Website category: auto
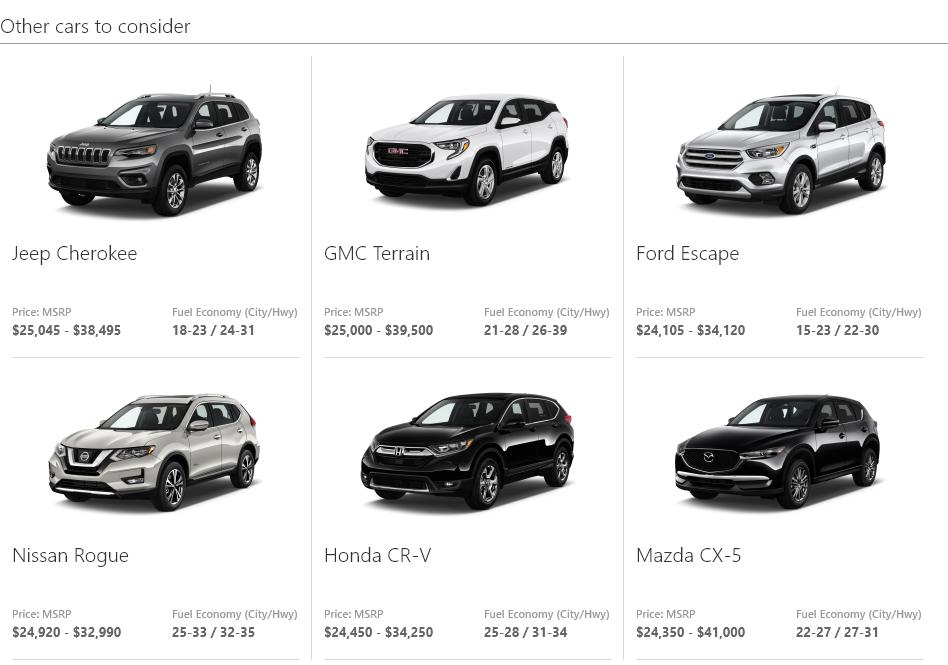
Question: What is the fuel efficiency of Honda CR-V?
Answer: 25-28 / 31-34

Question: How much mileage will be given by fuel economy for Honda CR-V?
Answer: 25-28 / 31-34

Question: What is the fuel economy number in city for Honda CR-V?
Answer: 25-28

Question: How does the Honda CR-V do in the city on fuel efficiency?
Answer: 25-28

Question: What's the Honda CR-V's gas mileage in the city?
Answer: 25-28

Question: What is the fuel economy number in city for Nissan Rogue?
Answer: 25-33

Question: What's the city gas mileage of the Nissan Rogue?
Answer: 25-33

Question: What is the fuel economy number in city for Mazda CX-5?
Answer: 22-27

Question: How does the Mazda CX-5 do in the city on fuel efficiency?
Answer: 22-27

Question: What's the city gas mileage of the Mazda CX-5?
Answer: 22-27

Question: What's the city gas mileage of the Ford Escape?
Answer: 15-23

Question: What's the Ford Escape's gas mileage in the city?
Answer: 15-23

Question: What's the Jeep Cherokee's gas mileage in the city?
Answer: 18-23

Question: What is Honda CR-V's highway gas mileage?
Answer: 31-34

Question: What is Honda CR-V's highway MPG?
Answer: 31-34

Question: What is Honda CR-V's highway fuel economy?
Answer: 31-34

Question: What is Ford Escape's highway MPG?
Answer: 22-30

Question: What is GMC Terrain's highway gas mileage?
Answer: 26-39

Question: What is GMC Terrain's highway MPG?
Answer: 26-39

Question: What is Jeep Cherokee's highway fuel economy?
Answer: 24-31

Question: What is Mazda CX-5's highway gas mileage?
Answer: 27-31

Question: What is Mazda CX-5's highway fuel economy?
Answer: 27-31

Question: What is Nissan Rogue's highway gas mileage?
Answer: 32-35

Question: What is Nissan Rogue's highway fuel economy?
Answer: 32-35

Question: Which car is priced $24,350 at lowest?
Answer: Mazda CX-5

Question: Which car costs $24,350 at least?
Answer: Mazda CX-5

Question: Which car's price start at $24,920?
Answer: Nissan Rogue

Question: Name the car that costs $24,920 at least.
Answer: Nissan Rogue

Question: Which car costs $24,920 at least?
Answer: Nissan Rogue

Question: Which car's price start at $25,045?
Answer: Jeep Cherokee

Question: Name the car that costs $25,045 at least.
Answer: Jeep Cherokee

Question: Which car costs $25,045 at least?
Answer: Jeep Cherokee

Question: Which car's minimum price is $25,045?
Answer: Jeep Cherokee

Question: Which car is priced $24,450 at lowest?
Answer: Honda CR-V

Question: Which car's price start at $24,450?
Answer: Honda CR-V

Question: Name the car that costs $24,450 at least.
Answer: Honda CR-V

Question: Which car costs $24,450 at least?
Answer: Honda CR-V

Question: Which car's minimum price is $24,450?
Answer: Honda CR-V

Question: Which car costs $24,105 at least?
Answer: Ford Escape

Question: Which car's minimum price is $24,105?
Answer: Ford Escape

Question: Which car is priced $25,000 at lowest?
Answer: GMC Terrain

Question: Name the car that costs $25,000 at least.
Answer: GMC Terrain

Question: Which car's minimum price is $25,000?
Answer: GMC Terrain

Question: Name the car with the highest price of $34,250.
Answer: Honda CR-V

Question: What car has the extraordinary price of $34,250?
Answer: Honda CR-V

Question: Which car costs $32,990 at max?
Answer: Nissan Rogue

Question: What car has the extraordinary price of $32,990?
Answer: Nissan Rogue

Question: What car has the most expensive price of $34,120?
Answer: Ford Escape

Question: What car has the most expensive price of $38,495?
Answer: Jeep Cherokee

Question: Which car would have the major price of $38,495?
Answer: Jeep Cherokee

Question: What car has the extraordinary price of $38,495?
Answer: Jeep Cherokee

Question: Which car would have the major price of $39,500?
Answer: GMC Terrain

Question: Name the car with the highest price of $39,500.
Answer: GMC Terrain

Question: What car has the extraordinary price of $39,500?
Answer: GMC Terrain

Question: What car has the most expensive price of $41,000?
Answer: Mazda CX-5

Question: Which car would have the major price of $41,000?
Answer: Mazda CX-5

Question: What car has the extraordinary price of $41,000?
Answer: Mazda CX-5

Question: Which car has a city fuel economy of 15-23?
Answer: Ford Escape

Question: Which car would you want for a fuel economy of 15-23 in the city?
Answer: Ford Escape

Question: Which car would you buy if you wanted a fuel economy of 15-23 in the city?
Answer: Ford Escape

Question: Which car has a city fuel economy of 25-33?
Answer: Nissan Rogue

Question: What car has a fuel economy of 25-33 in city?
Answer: Nissan Rogue

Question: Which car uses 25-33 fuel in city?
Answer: Nissan Rogue

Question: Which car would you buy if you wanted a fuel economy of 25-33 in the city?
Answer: Nissan Rogue